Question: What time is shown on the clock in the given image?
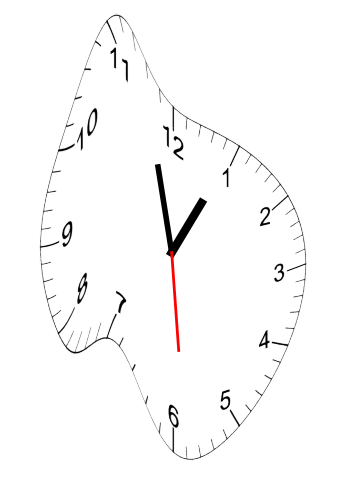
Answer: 12:57:29